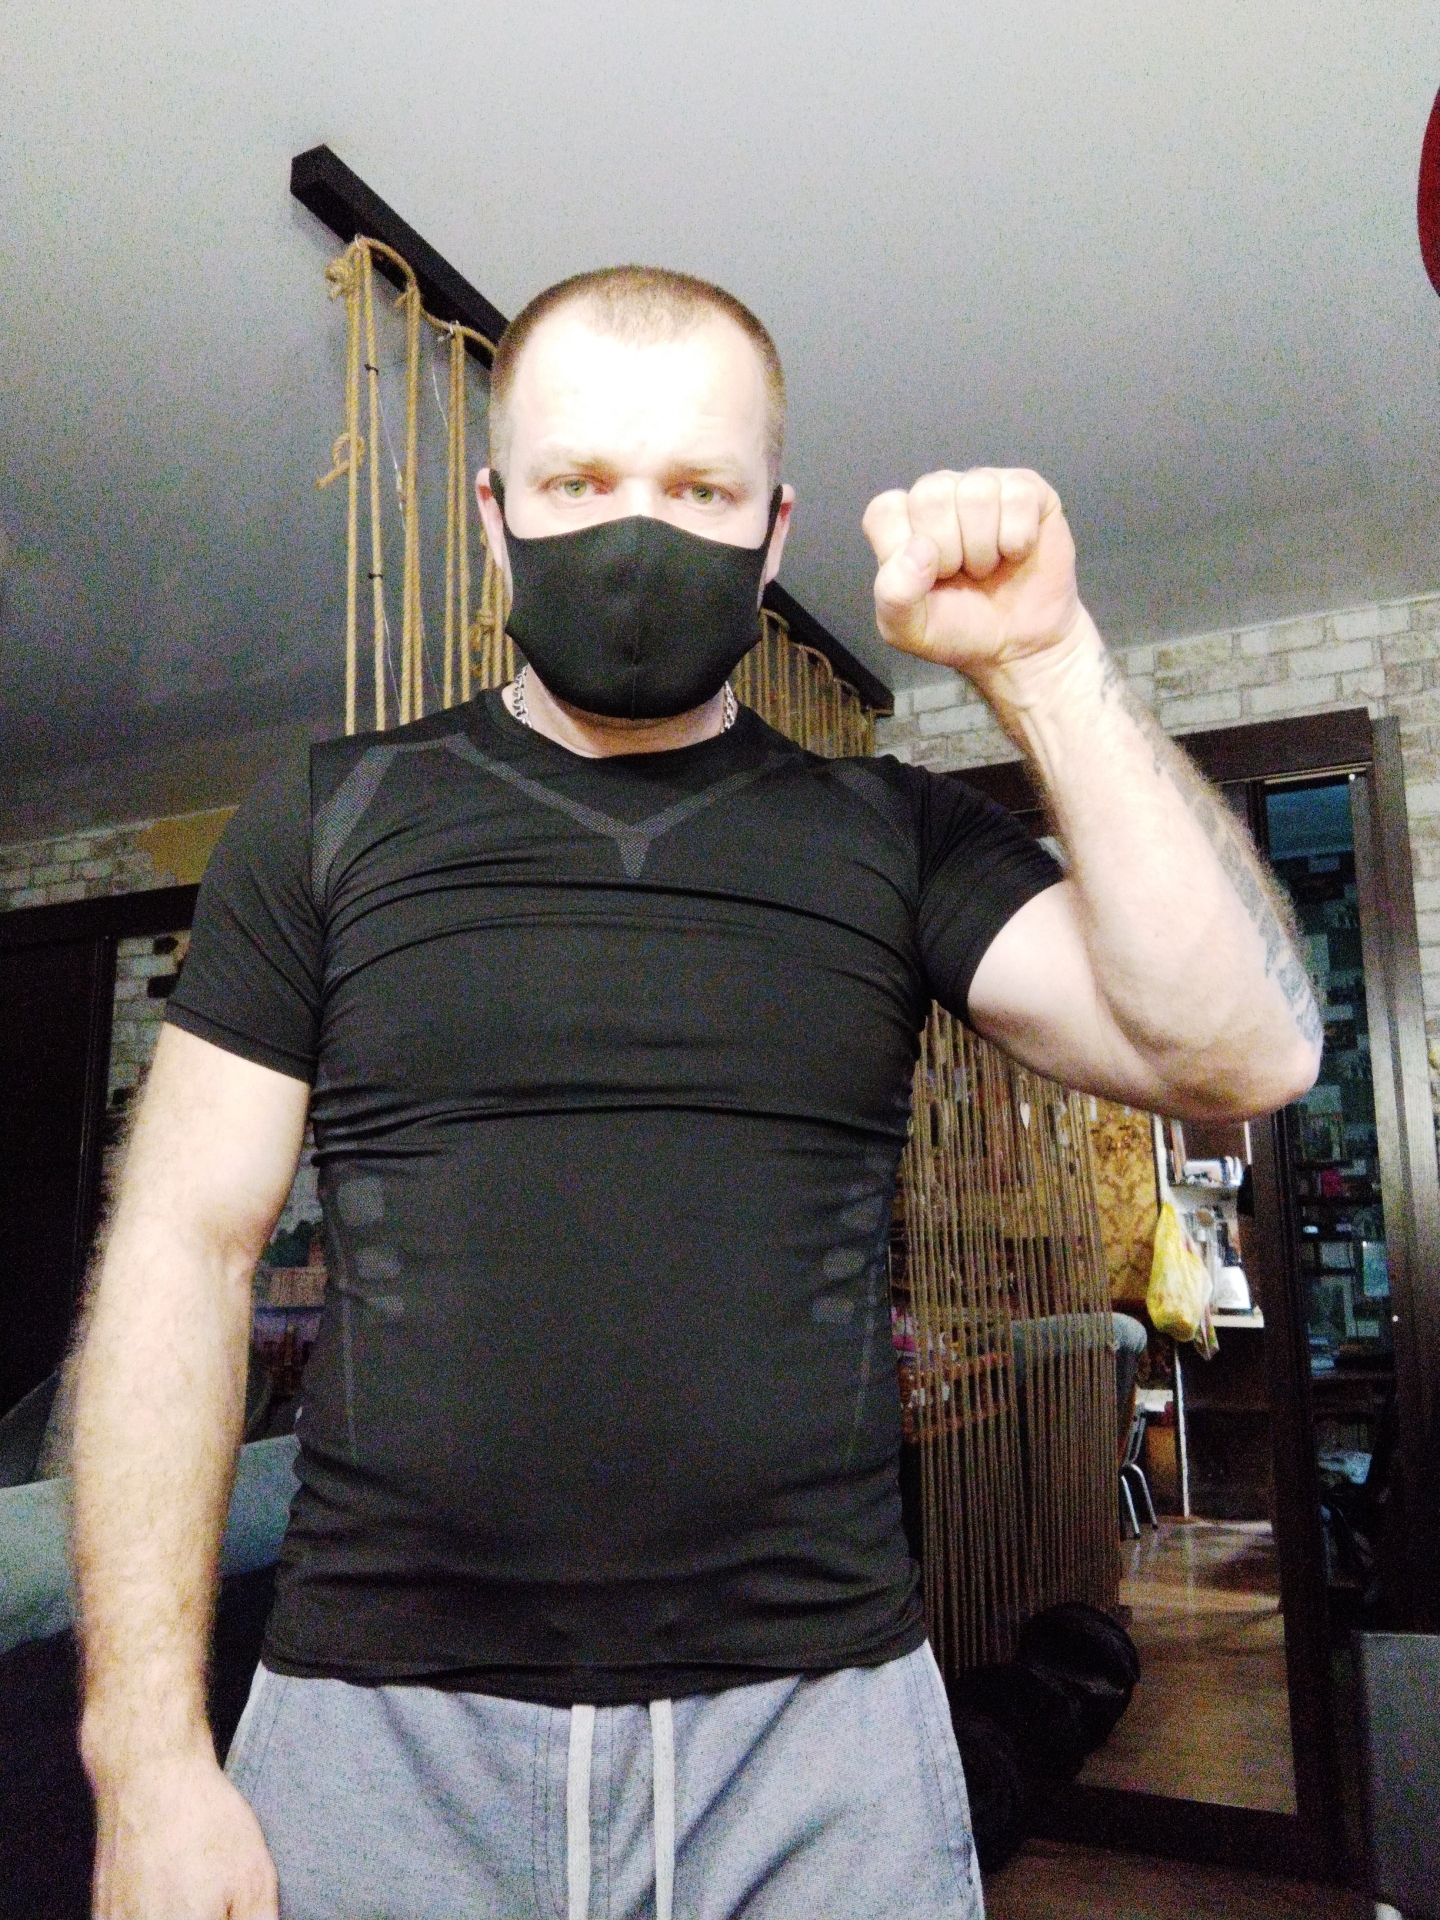
Label: noise